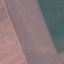
Land use / land cover: AnnualCrop